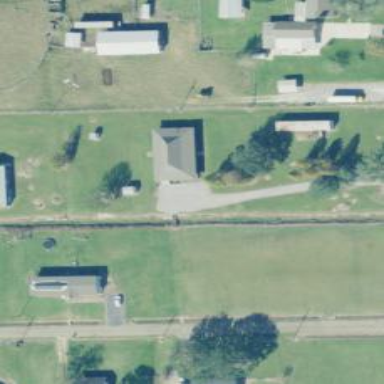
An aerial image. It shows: Driveway leading to service road.